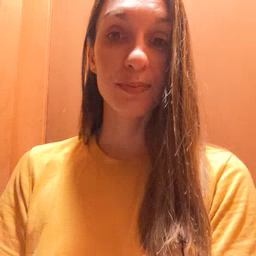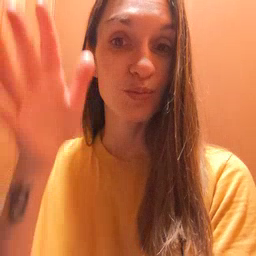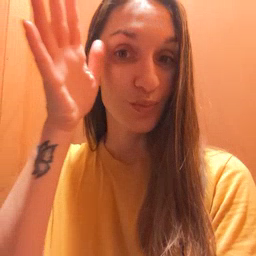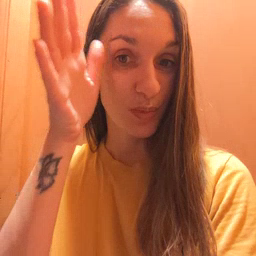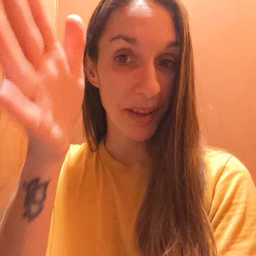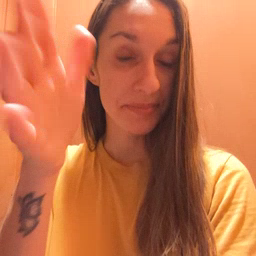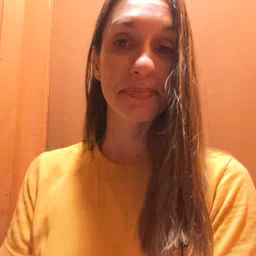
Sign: grandpa